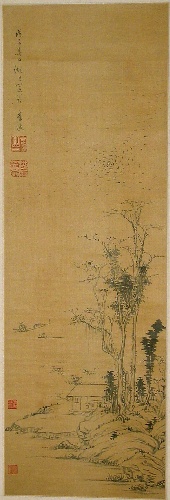
Title: 清   李漁   泛舟圖   軸|Landscape
Artist: Li Yu
Artist bio: 1611–1680?
Date: dated 1648
Object type: Hanging scroll
Classification: Paintings
Medium: Hanging scroll; ink on satin
Culture: China
Period: Qing dynasty (1644–1911)
Dimensions: Image: 33 5/8 x 11 1/4 in. (85.4 x 28.6 cm)
Overall with mounting: 85 x 17 1/8 in. (215.9 x 43.5 cm)
Overall with knobs: 85 x 20 5/8 in. (215.9 x 52.4 cm)
Department: Asian Art
Credit line: Bequest of John M. Crawford Jr., 1988
Accession year: 1989
Repository: Metropolitan Museum of Art, New York, NY
Tags: Landscapes|Boats